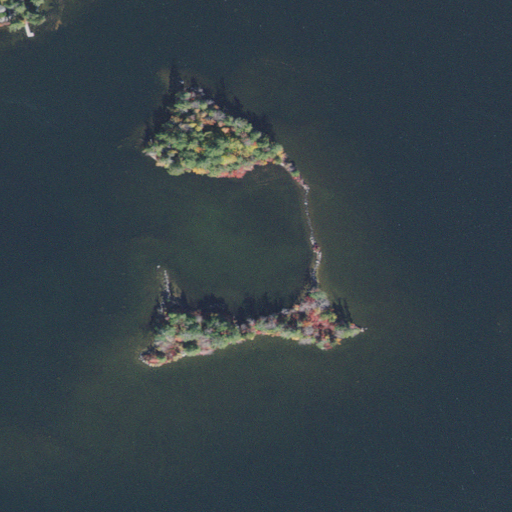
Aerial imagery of island in New Hampshire named Spectacle Island containing open water and low intensity development